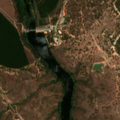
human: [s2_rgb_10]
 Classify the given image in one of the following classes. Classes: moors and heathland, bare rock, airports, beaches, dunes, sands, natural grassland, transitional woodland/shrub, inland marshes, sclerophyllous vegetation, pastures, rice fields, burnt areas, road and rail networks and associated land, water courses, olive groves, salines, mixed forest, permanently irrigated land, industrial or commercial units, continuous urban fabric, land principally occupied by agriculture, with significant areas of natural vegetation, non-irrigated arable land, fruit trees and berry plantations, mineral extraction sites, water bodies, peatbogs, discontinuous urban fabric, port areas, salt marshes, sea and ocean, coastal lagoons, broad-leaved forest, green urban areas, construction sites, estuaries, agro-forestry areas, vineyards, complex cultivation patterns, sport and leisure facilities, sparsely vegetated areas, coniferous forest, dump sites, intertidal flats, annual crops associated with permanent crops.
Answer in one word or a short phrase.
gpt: permanently irrigated land, agro-forestry areas, broad-leaved forest, coniferous forest, mixed forest, transitional woodland/shrub, water bodies